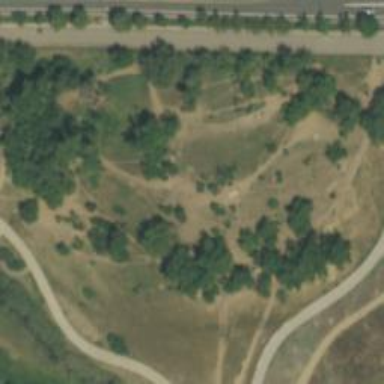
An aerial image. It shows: Disc golf basket.